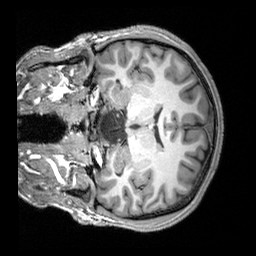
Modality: T1w
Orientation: coronal
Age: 22
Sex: male
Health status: healthy
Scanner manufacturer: siemens
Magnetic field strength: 3 T
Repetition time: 2.3 s
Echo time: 0.00303 s